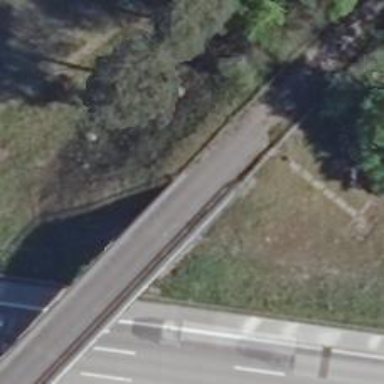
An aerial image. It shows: Asphalt track passing over bridge. The track is of grade 1 quality.